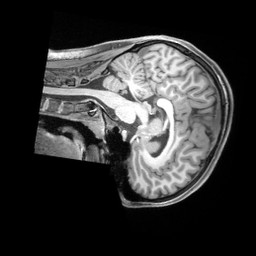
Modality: T1w
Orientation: sagittal
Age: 19
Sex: female
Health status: ill
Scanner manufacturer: siemens
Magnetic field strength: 3 T
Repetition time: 2.2 s
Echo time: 0.00218 s